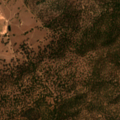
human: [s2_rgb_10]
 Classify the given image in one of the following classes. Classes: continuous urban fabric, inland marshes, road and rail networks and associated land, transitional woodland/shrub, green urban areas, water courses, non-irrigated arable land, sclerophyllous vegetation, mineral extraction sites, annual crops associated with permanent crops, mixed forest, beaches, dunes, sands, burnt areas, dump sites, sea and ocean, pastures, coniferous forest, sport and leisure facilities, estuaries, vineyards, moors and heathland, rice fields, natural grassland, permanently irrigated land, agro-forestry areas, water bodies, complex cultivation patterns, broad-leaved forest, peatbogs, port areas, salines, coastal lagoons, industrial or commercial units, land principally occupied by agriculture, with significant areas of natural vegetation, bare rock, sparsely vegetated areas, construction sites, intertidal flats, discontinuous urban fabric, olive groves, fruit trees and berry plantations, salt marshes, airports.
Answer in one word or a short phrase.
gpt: non-irrigated arable land, agro-forestry areas